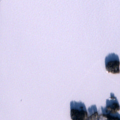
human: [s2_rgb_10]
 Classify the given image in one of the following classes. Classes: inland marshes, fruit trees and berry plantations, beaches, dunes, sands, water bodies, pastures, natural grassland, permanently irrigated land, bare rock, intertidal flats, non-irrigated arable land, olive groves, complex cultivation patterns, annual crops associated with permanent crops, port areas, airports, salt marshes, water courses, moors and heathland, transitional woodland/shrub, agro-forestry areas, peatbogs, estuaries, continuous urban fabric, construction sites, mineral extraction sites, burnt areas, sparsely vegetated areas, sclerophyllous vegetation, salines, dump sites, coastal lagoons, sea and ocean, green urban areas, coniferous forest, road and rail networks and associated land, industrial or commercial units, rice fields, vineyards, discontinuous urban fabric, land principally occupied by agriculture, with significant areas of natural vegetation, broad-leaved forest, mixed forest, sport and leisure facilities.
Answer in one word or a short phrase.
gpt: coniferous forest, water bodies